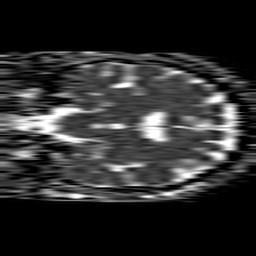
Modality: ADC
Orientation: coronal
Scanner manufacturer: philips
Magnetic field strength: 1.5 T
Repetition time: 4.6 s
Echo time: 0.08528 s